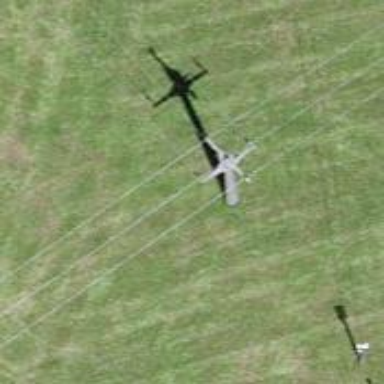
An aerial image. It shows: Power pole.